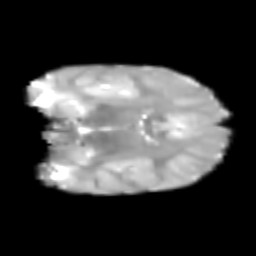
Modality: T2w
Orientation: coronal
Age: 6
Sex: male
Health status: healthy